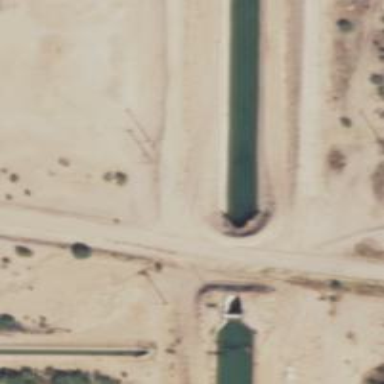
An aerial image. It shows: Canal.